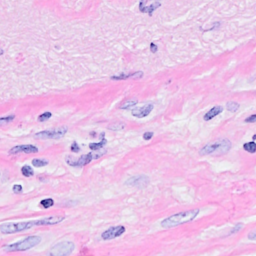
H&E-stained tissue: Breast